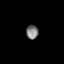
Tissue: prostate
Cell type: T cells
Senescence score: 0.3204
Nuclear area (px): 168
Mean DAPI intensity: 123.857